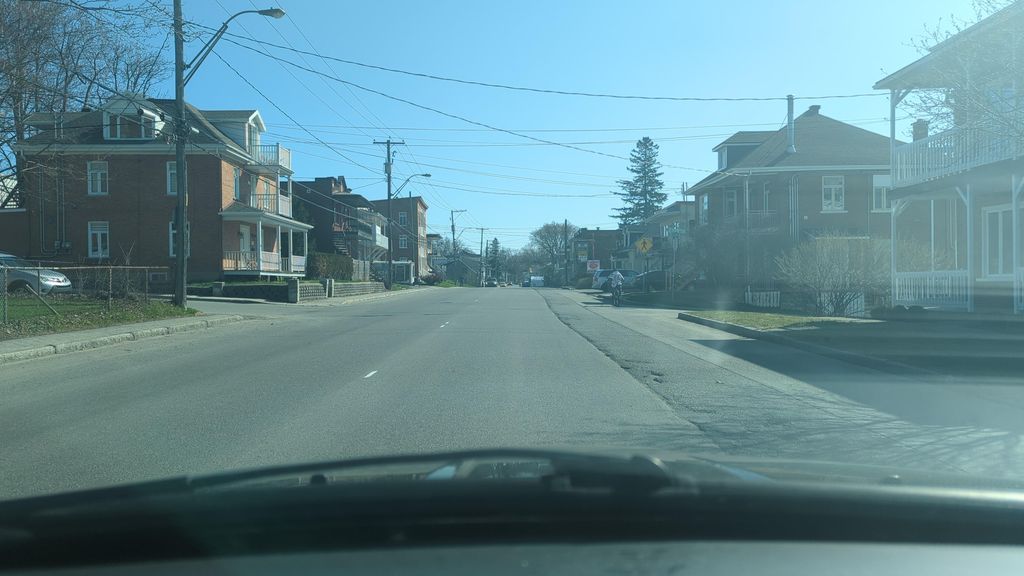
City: quebec_city